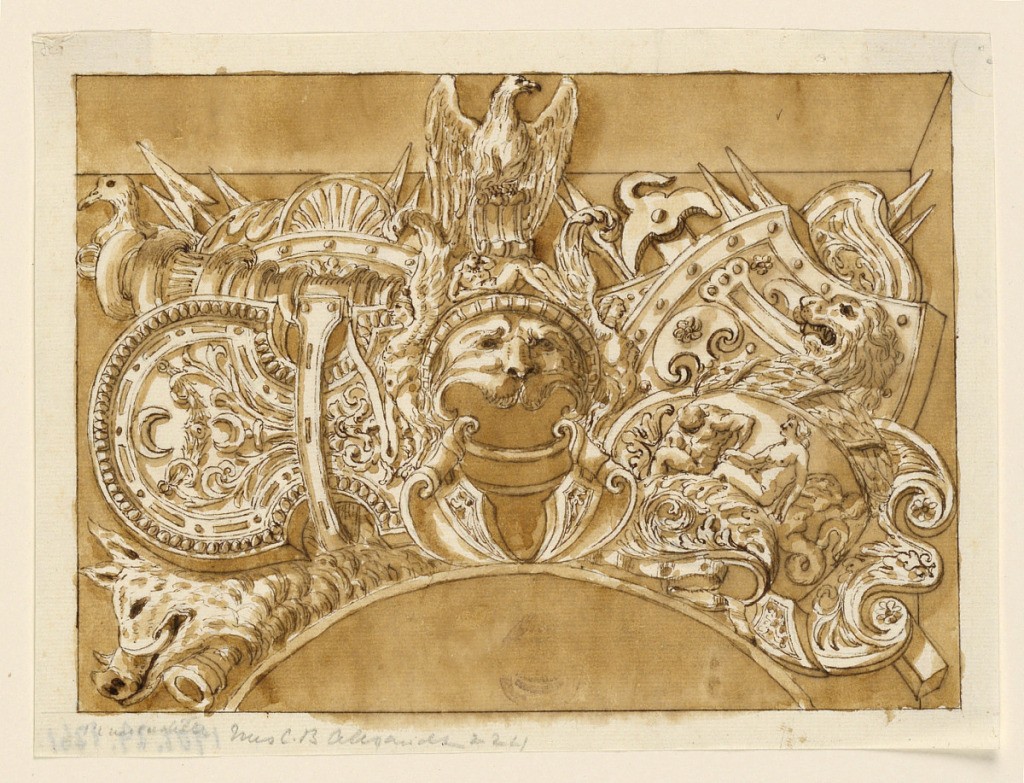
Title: Military Trophy after Polidoro da Caravaggio
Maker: Polidoro da Caravaggio, Italian, 1499 - 1543
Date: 1775–1800
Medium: Pencil, pen and ink, brush and sepia on paper
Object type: Drawing
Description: Horizontal rectangle showing a design for a military trophy. At center, a helmet in the antique style with a lion's head and eagle crest. Below are shields, spears and other instruments. At left, a boar head; at right, a lion head.